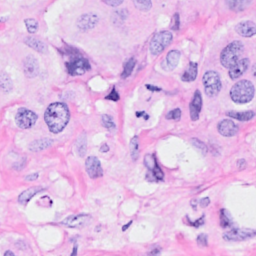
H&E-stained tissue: Breast